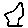
Label: hexagon